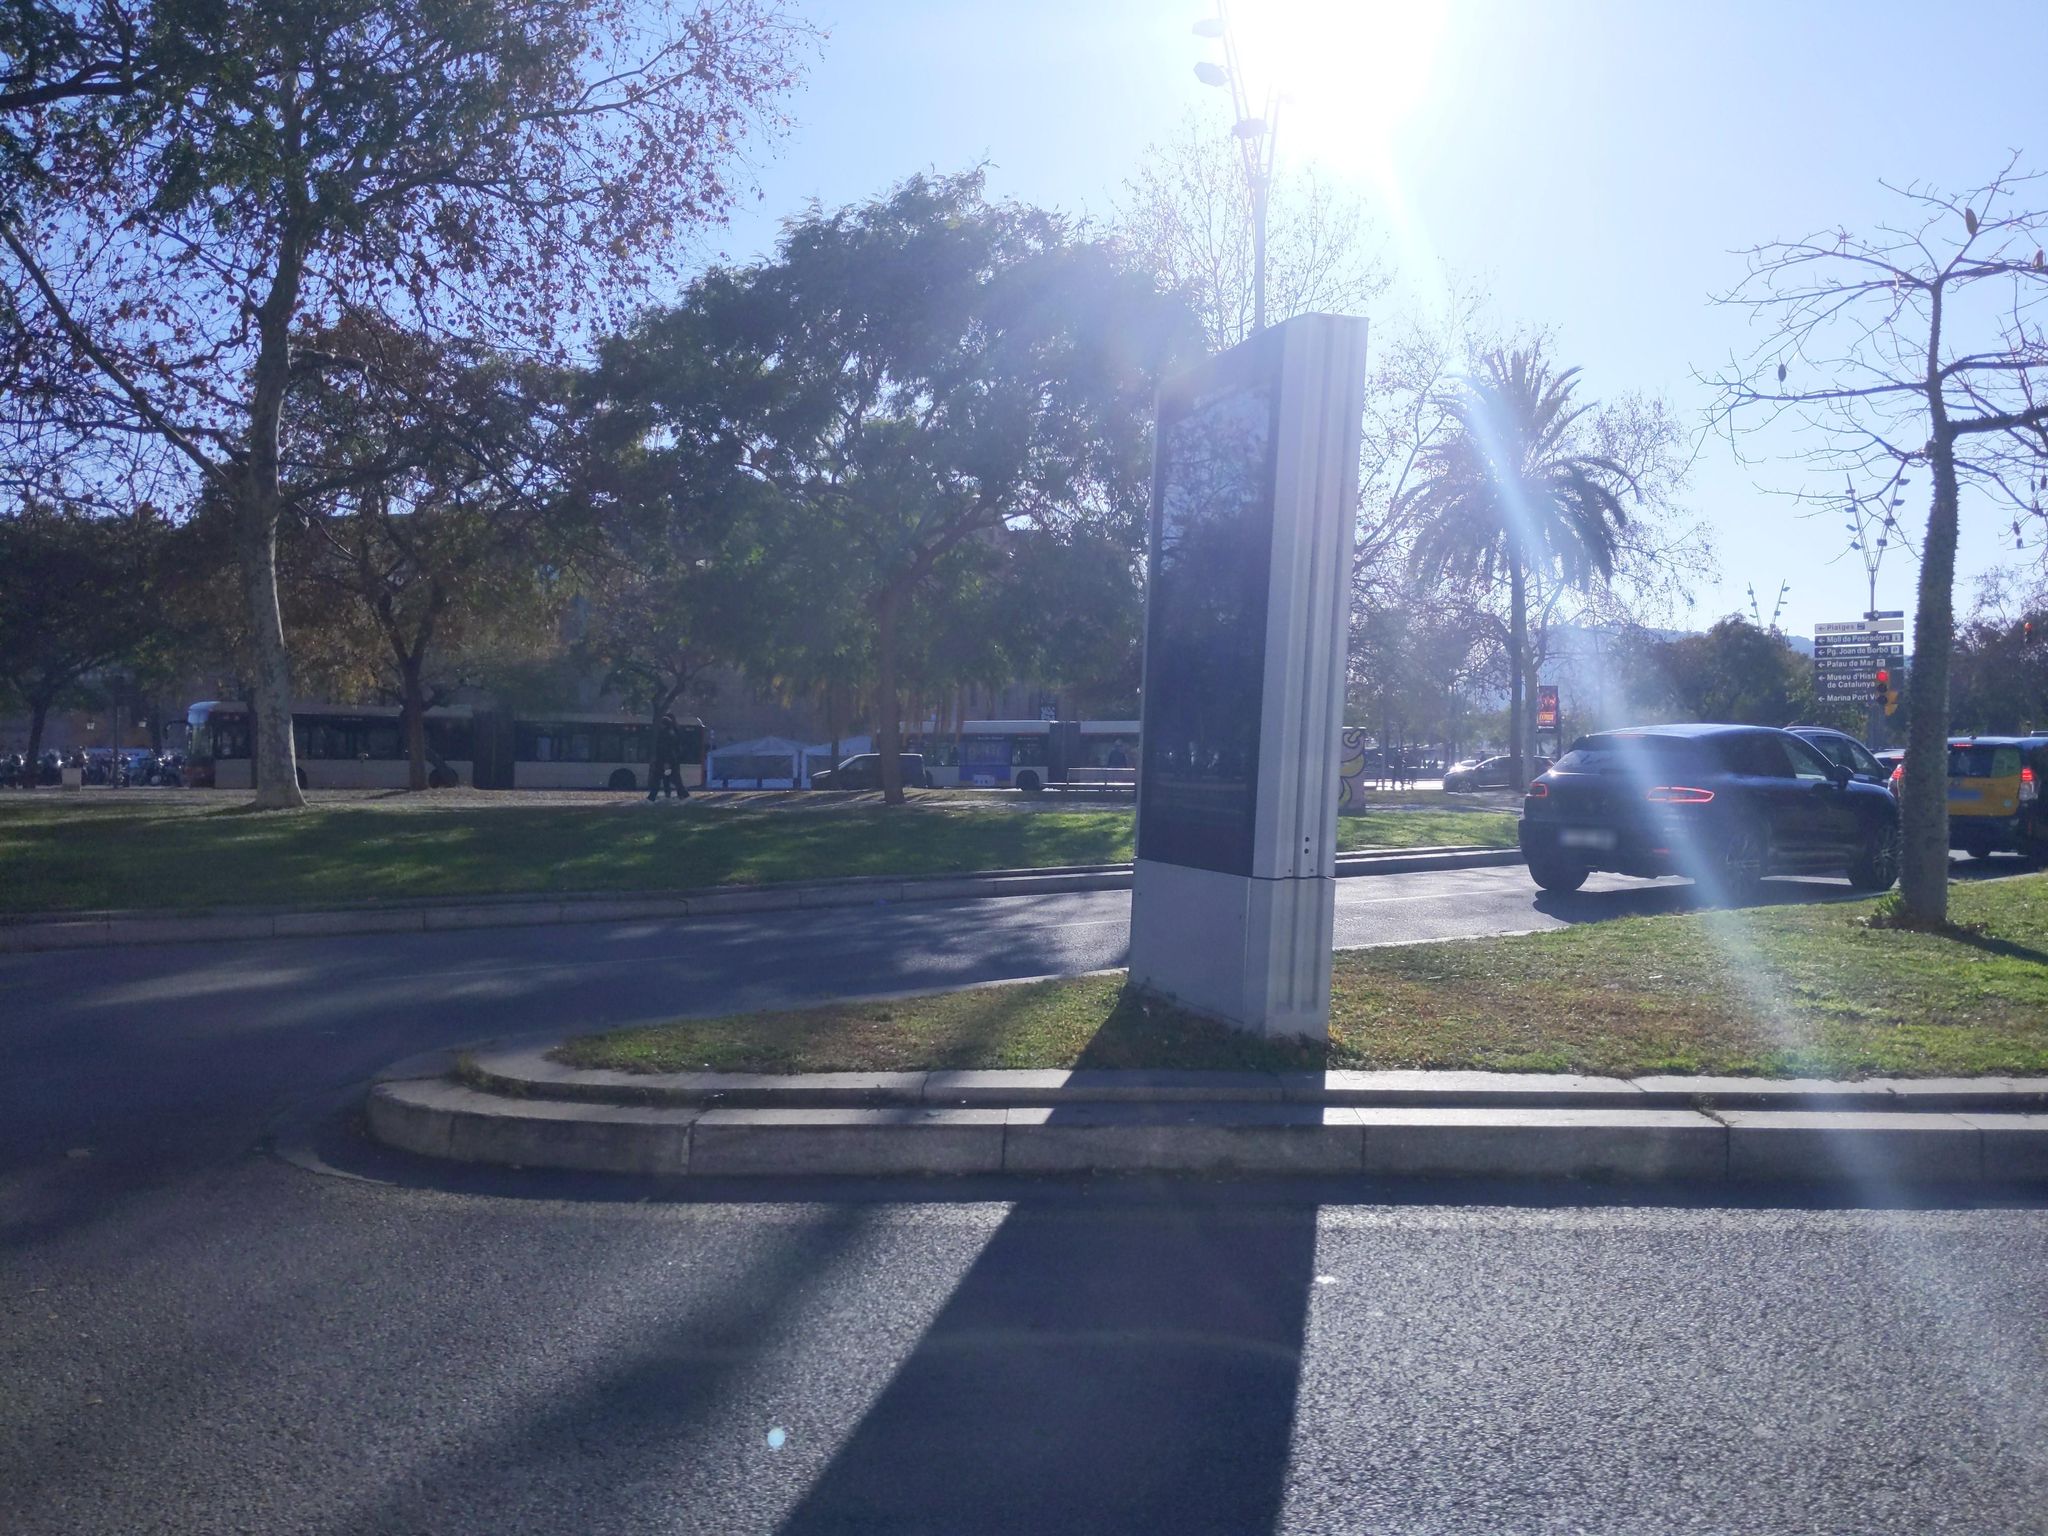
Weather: clear
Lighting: day
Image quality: good
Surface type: walking surface
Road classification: steps, footway, corridor
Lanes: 3
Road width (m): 3
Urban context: urban centre
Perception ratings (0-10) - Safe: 5.34, Lively: 6.04, Beautiful: 6.28, Boring: 5, Depressing: 2.66, Wealthy: 7.53